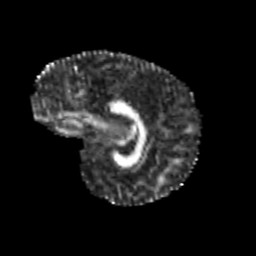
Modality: FA
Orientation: sagittal
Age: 9
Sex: female
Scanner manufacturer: siemens
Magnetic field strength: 3 T
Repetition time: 3.8 s
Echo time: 0.07 s